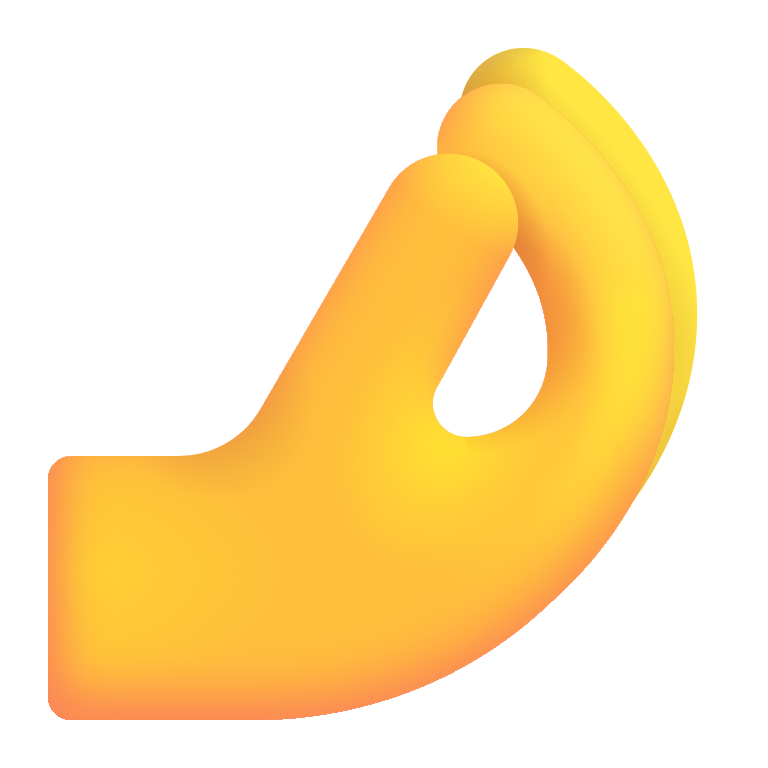
pinched fingers color default